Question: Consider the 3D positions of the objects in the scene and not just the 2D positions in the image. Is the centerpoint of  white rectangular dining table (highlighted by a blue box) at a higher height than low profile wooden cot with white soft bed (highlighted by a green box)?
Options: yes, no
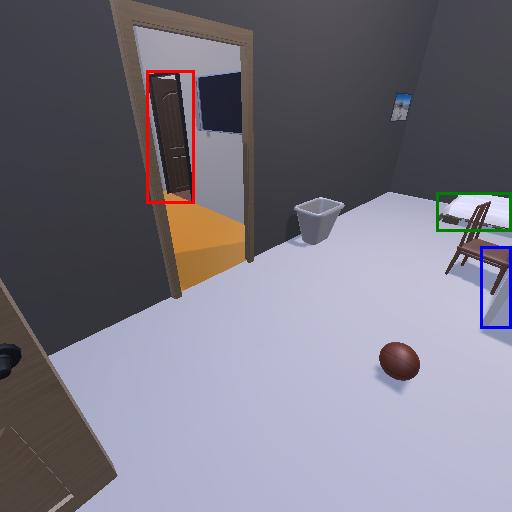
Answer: yes